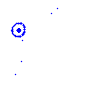
Particle: electron